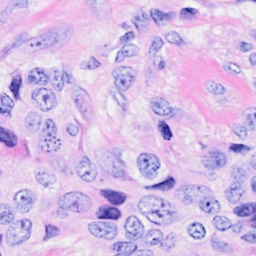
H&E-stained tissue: Breast